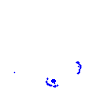
Particle: kaon